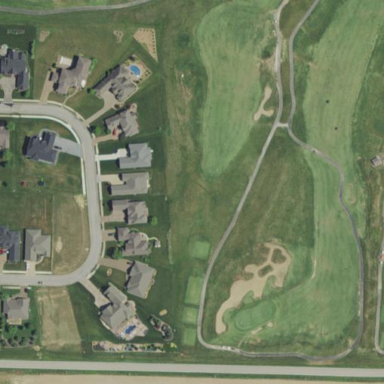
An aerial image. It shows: Area of rough grass used for golf.